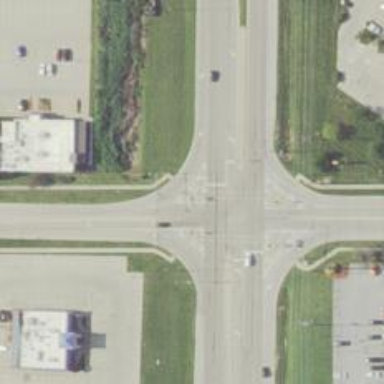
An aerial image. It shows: Footway located on traffic island.